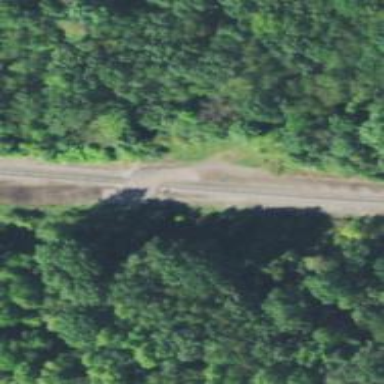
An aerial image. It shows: Abandoned railway.